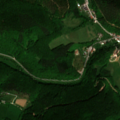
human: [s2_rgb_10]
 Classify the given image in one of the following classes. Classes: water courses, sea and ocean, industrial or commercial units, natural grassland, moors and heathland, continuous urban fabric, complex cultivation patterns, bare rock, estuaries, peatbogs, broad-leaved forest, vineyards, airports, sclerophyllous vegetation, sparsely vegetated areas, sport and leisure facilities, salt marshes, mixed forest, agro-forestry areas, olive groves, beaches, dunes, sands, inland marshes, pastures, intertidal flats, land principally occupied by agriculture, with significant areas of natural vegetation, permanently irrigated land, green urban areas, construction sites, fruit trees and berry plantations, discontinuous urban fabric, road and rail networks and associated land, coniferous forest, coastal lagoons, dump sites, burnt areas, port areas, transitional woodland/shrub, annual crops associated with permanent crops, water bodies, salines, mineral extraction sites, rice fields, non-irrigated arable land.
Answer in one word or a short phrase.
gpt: complex cultivation patterns, land principally occupied by agriculture, with significant areas of natural vegetation, broad-leaved forest, mixed forest